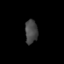
Tissue: prostate
Cell type: Fibroblasts
Senescence score: 0.7742
Nuclear area (px): 292
Mean DAPI intensity: 69.829